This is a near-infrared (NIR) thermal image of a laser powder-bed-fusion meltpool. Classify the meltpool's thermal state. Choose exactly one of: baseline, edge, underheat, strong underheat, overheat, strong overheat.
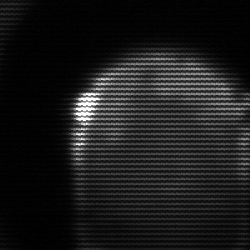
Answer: edge